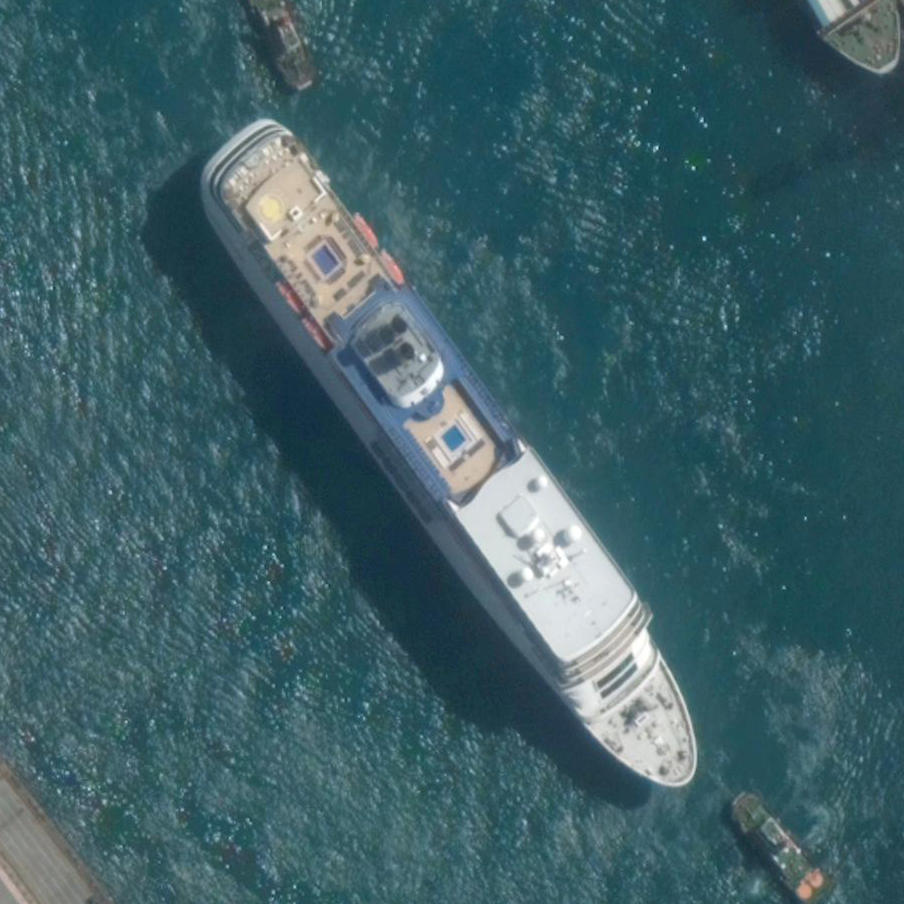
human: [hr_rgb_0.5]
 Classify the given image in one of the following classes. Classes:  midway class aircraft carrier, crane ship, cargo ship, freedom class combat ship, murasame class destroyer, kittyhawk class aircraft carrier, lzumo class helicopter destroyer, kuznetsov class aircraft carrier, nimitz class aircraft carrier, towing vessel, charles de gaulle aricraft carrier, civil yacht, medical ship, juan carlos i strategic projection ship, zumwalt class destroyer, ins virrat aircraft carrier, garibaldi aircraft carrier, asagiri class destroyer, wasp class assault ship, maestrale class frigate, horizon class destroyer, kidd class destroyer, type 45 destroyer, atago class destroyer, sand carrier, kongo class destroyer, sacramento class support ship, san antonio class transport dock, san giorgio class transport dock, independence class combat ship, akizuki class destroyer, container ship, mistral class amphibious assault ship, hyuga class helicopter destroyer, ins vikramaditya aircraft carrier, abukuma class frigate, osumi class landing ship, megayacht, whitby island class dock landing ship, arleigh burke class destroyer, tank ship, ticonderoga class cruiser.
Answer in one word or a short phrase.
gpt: Megayacht